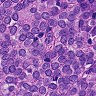
Metastatic tissue present: yes